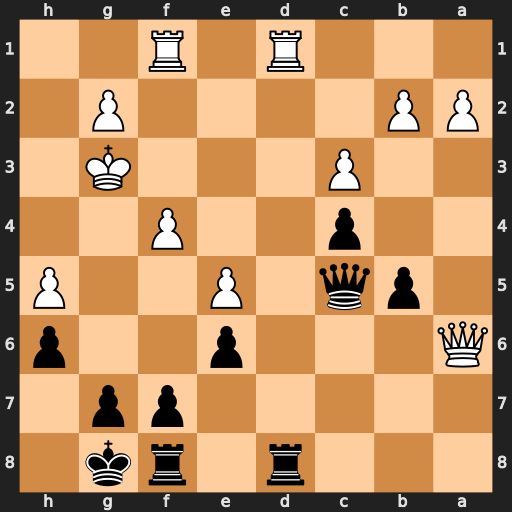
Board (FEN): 3r1rk1/5pp1/Q3p2p/1pq1P2P/2p2P2/2P3K1/PP4P1/3R1R2
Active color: b
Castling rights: -
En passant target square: -
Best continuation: Rxd1 Rxd1 Qe3+ Kh2 Qxf4+